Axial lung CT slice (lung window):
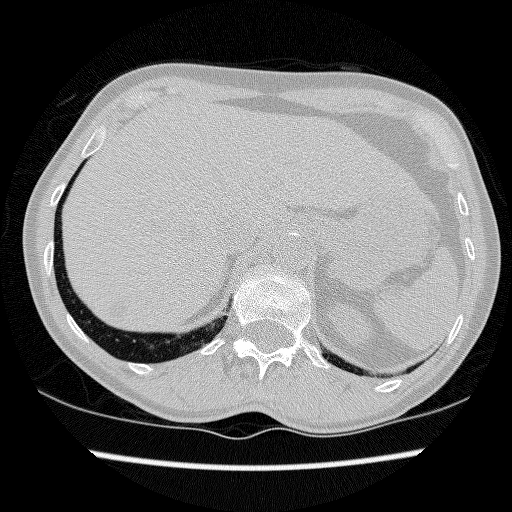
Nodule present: no